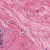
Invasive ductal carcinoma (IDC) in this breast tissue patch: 0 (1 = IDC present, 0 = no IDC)